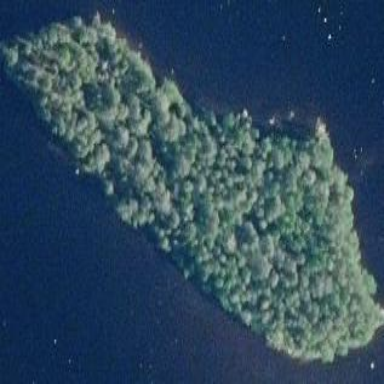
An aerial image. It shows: Islet.